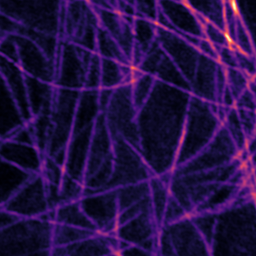
Label: Super-resolution Microtubules image